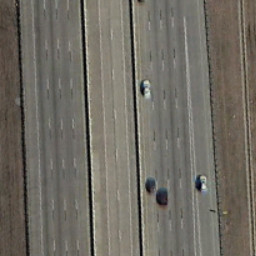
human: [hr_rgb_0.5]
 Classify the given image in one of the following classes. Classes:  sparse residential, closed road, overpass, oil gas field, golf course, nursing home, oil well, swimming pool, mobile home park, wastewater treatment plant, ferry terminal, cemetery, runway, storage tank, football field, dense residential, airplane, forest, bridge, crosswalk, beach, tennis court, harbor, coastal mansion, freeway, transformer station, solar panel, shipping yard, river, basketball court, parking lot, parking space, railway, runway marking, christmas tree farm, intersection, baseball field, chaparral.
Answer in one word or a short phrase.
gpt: freeway